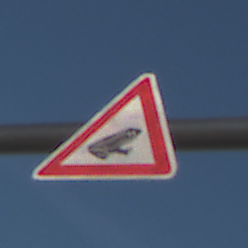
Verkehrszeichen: AmphibienwanderungLinks
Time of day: MorningAfternoon
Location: Outdoor (Nature)
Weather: Clear
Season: Winter
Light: Natural